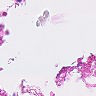
Metastatic tissue present: no